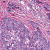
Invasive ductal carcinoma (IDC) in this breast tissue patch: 1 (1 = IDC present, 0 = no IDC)